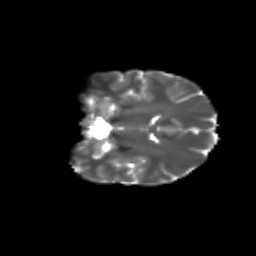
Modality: T2w
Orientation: coronal
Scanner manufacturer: siemens
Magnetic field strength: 3 T
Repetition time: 9.2 s
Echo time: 0.084 s